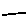
Label: line